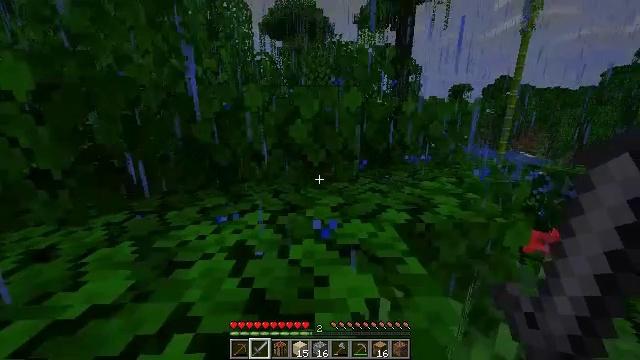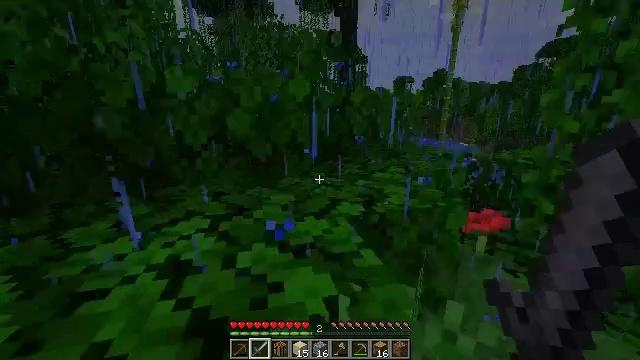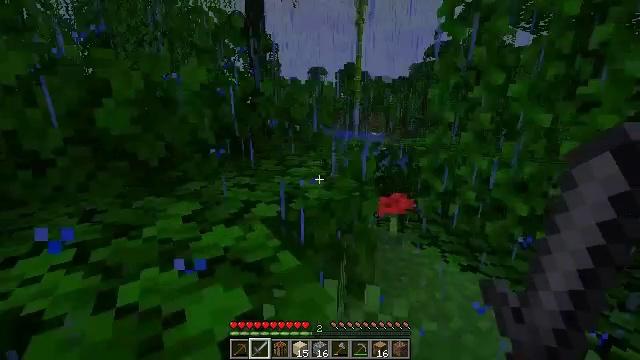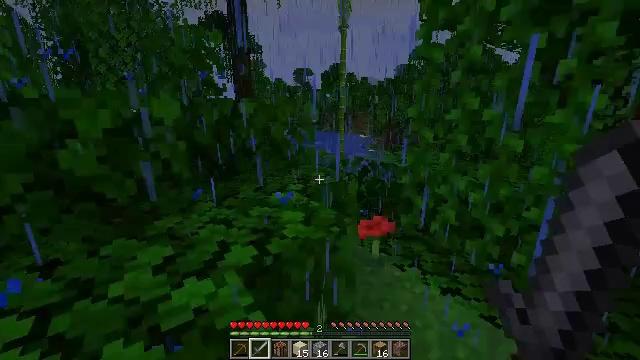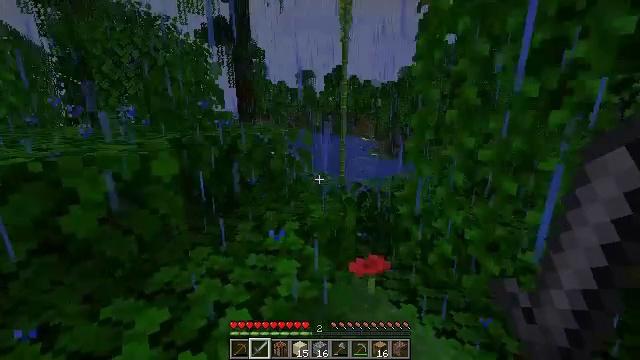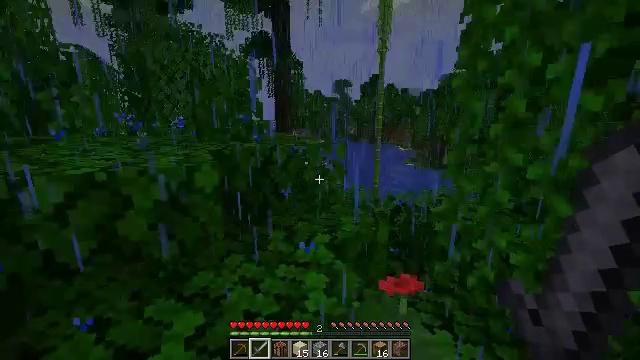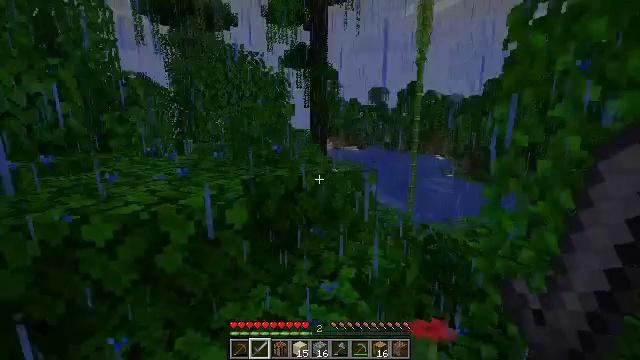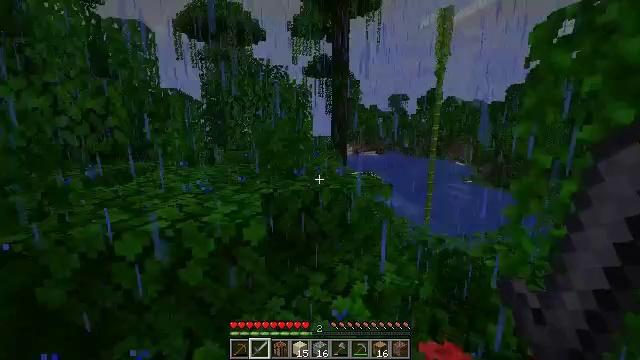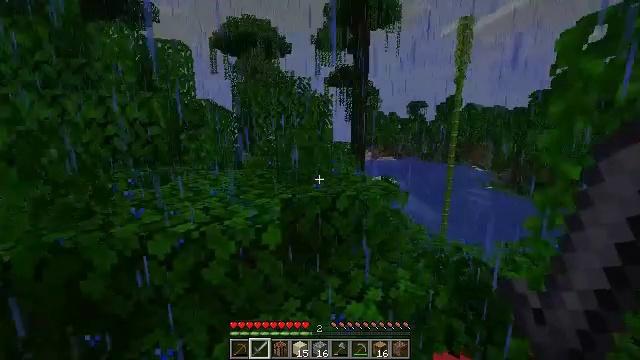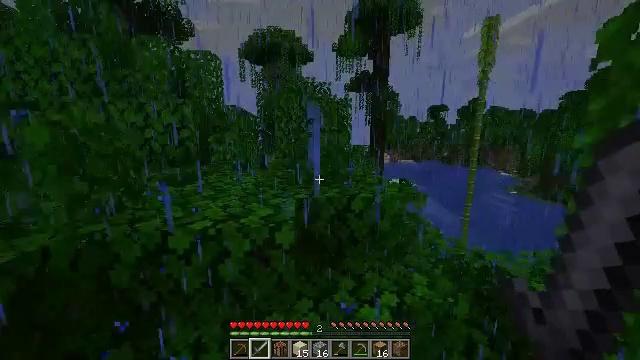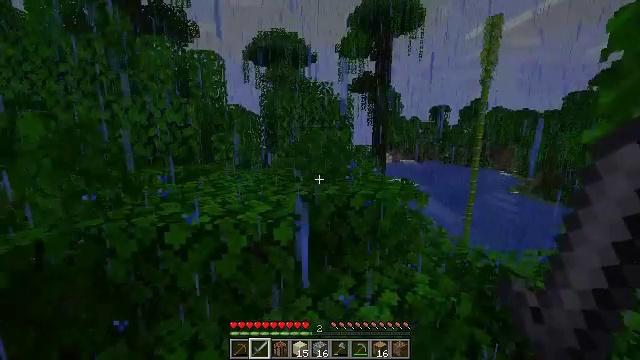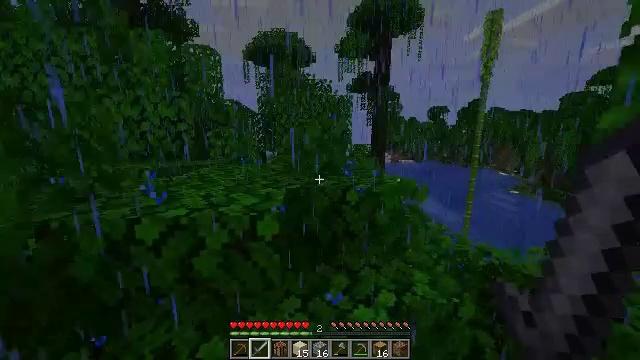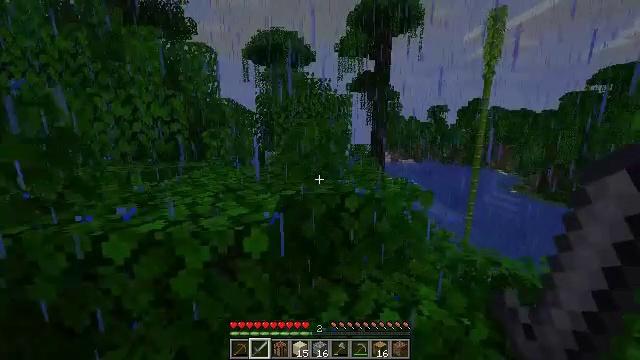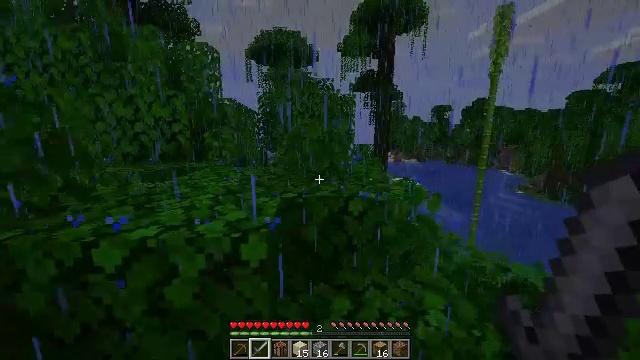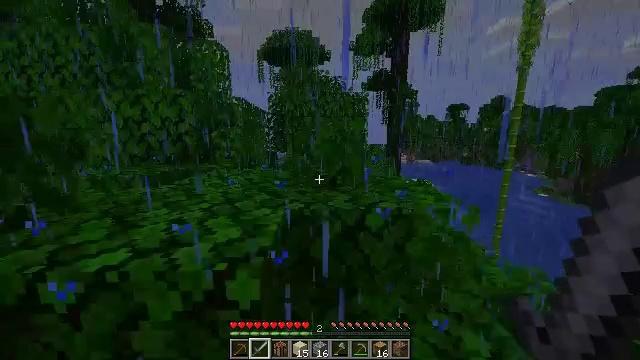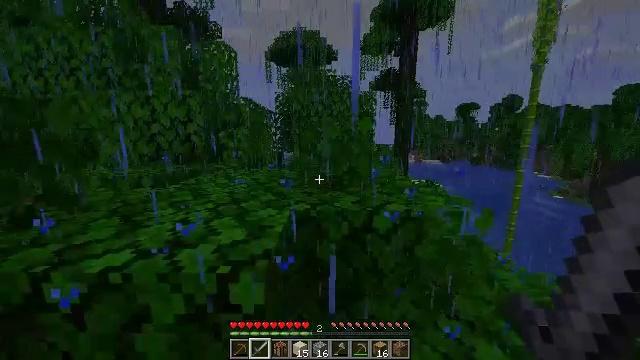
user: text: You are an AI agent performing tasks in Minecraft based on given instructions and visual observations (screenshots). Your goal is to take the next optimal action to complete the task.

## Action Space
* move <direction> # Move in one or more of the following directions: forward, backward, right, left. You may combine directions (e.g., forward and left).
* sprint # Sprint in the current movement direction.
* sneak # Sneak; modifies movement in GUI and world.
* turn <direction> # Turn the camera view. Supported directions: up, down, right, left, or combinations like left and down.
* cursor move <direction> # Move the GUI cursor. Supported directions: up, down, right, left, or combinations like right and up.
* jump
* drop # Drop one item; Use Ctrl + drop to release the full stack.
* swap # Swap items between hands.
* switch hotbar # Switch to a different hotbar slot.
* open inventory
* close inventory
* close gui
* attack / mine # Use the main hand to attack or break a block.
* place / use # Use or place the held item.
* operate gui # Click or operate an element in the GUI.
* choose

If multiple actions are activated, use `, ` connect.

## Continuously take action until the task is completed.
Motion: motion action
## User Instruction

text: Mine oak leaves.
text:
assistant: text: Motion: move forward, sprint, turn right
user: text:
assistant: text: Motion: move forward, sprint, turn right
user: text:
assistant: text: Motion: move forward, sprint, turn right, jump
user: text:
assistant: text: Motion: move forward, sprint, jump
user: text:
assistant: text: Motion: move forward, sprint, turn left and up, jump
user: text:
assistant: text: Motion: move forward, sprint, turn left and up, jump
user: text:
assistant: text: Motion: move forward, sprint, turn left, jump
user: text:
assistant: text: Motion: move forward, sprint, turn left
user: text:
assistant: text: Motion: move forward, sprint, turn left
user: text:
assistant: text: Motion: move forward, sprint
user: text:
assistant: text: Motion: move forward, sprint
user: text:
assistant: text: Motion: move forward, sprint
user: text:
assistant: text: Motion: move forward, sprint
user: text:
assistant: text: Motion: move forward, sprint, turn left
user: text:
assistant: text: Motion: move forward, sprint, turn left
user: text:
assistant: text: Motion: move forward, sprint, turn left
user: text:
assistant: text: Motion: move forward, sprint, turn left
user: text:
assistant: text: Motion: move forward, sprint
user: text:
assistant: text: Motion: move forward, sprint, turn left
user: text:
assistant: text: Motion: move forward, sprint, turn left, jump
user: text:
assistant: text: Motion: move forward, sprint, turn left, jump
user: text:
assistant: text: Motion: move forward, sprint, turn left, jump
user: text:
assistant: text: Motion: move forward, sprint, turn left, jump
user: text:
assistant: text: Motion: move forward, sprint, turn left
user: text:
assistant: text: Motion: move forward, sprint, turn left
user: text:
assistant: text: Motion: move forward, sprint, turn left
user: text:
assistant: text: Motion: move forward, sprint
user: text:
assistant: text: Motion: move forward, sprint
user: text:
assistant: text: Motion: move forward, sprint
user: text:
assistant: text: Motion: move forward, sprint